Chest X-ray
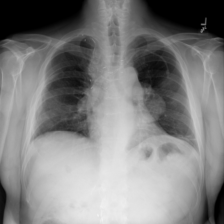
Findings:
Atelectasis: positive
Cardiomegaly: negative
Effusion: negative
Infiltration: negative
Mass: negative
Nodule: negative
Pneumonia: negative
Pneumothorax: negative
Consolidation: negative
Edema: negative
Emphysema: negative
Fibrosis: negative
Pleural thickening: positive
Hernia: negative